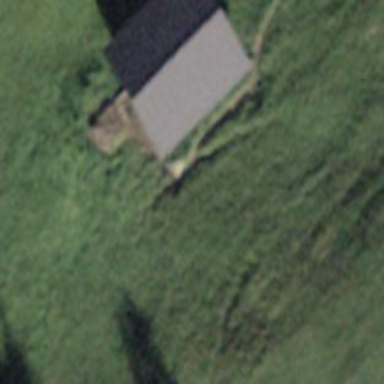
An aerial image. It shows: Farm auxiliary building.